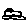
Label: car